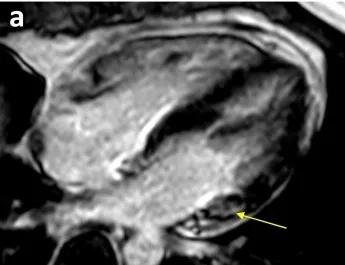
Cardiac MRI PSIR- LGE views showing late gadolinium subepicardial enhancement in basal lateral segments in both. Four Chamber.
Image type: radiology (mri)